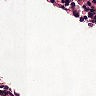
Metastatic tissue present: no